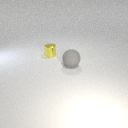
small yellow metal cylinder behind large gray rubber sphere